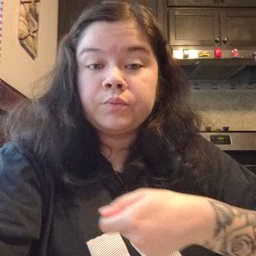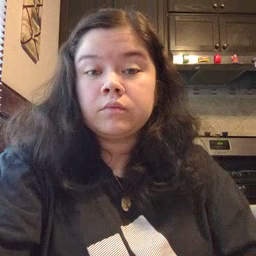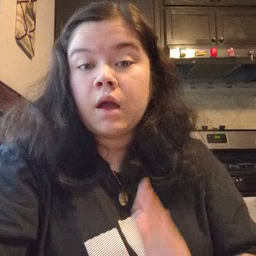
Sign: vacuum